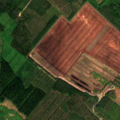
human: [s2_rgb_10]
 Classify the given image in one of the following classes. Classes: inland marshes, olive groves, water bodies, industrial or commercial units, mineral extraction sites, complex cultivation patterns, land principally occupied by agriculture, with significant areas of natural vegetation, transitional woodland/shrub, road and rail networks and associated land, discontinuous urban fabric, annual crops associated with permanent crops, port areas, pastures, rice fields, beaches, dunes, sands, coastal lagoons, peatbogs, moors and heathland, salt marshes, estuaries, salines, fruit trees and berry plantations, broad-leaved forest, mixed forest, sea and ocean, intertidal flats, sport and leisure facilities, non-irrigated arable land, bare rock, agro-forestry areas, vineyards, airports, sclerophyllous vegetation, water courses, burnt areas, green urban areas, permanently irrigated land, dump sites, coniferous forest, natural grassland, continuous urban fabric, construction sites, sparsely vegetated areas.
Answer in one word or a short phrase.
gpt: coniferous forest, mixed forest, transitional woodland/shrub, peatbogs